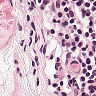
Metastatic tissue present: no